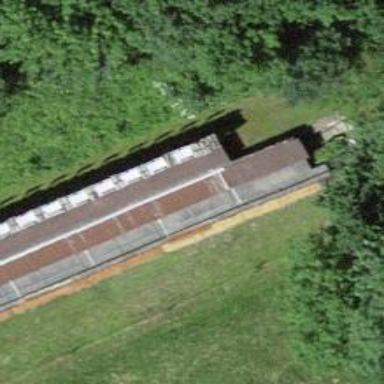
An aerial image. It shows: Retaining wall.